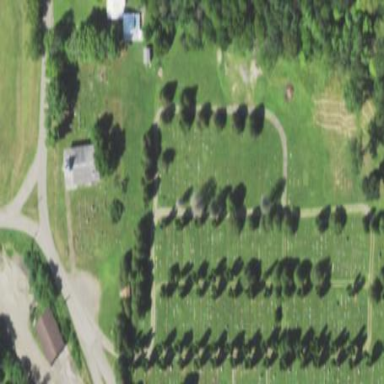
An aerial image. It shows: Cemetery.